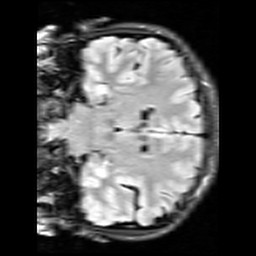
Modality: FLAIR
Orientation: coronal
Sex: female
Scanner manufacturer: siemens
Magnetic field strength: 3 T
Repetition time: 10 s
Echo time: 0.09 s